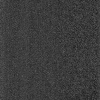
Atmospheric dust classification: dusty